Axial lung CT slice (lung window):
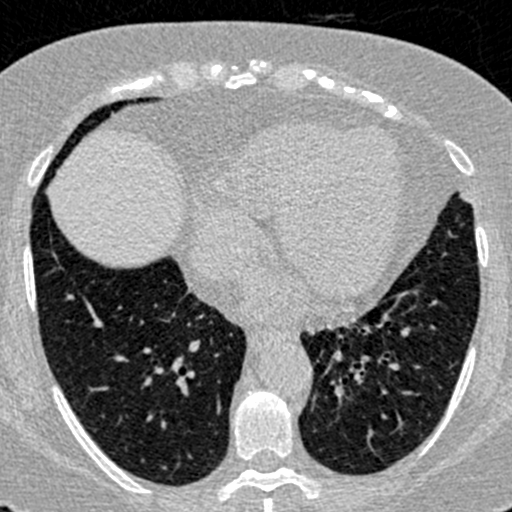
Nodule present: no